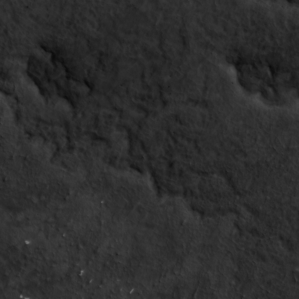
Label: non_frost